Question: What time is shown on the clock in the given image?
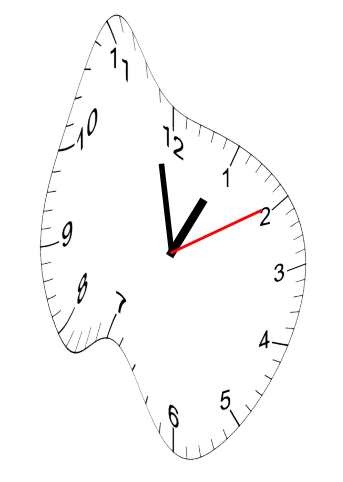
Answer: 12:58:10